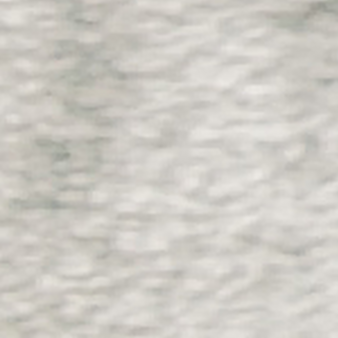
Label: other